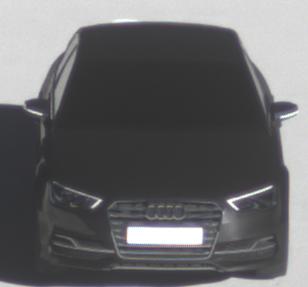
Make: Audi
Model: S3
Detailed model: 8V
Model produced from: 2013
Model produced until: 2020
Doors: 4
Color: black
Road condition: dry road
Daytime: morning or afternoon
Contrast: high contrast